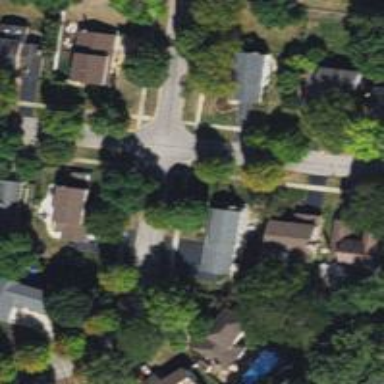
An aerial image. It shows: Residential road with separate asphalt sidewalk.